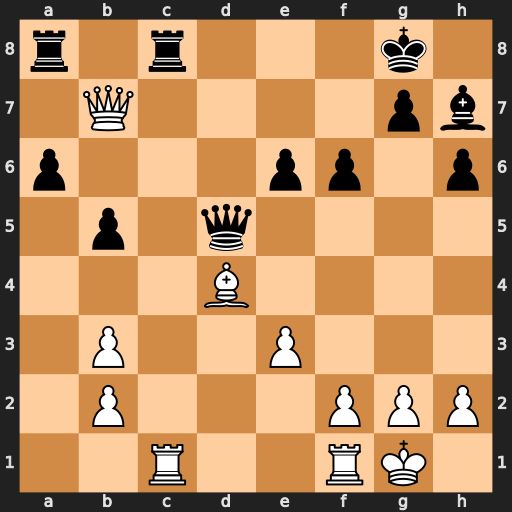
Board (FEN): r1r3k1/1Q4pb/p3pp1p/1p1q4/3B4/1P2P3/1P3PPP/2R2RK1
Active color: w
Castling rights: -
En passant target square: -
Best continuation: Rxc8+ Rxc8 Qxc8+